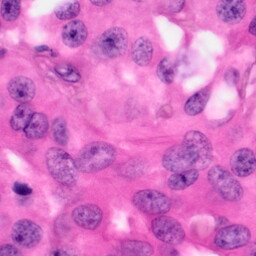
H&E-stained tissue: Pancreatic